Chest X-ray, PA view. Patient: 64 years old, sex M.
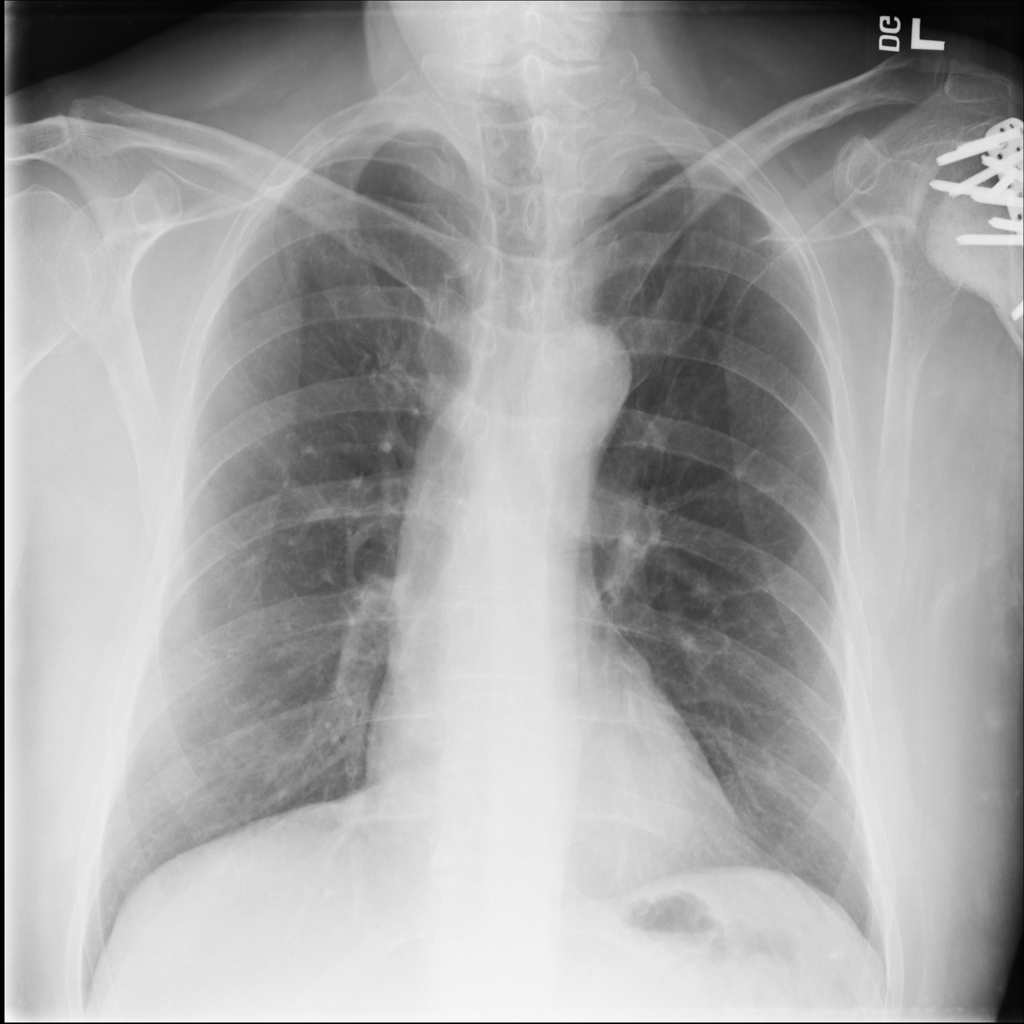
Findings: No Finding